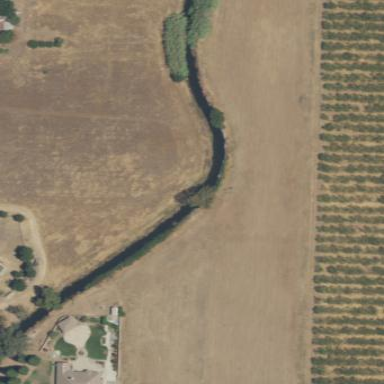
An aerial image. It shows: Orchard.